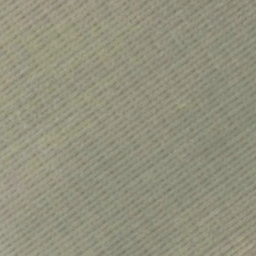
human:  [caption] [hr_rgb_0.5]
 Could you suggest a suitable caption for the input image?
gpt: There is a piece of farmland .

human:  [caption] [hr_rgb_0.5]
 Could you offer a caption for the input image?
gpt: It is a piece of cropland .

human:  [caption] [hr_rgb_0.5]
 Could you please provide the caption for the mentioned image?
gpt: There is a piece of cropland .

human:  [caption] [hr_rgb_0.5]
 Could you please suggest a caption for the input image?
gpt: It is a piece of farmland .

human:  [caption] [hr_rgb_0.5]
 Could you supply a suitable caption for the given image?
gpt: Here is a piece of farmland .